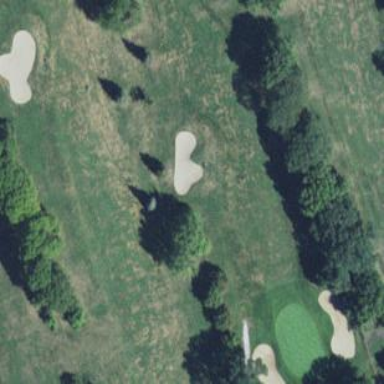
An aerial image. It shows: Well-manicured mown grass area used as golf fairway.